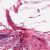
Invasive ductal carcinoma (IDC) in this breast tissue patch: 0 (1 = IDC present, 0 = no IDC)